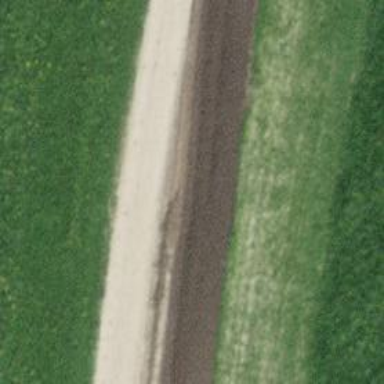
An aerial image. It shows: Well-maintained track road with grade 1 tracktype.